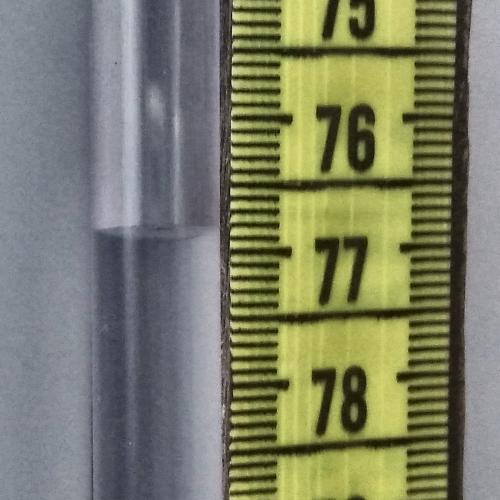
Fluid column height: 76.9 cm